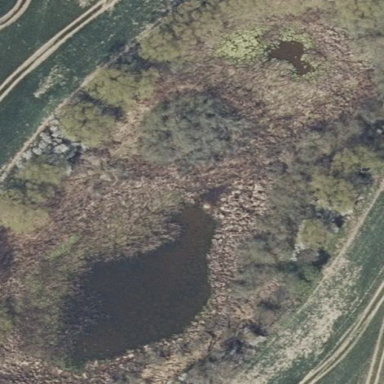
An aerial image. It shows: Peaceful pond surrounded by nature.